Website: bh-photo
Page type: customer-info-address
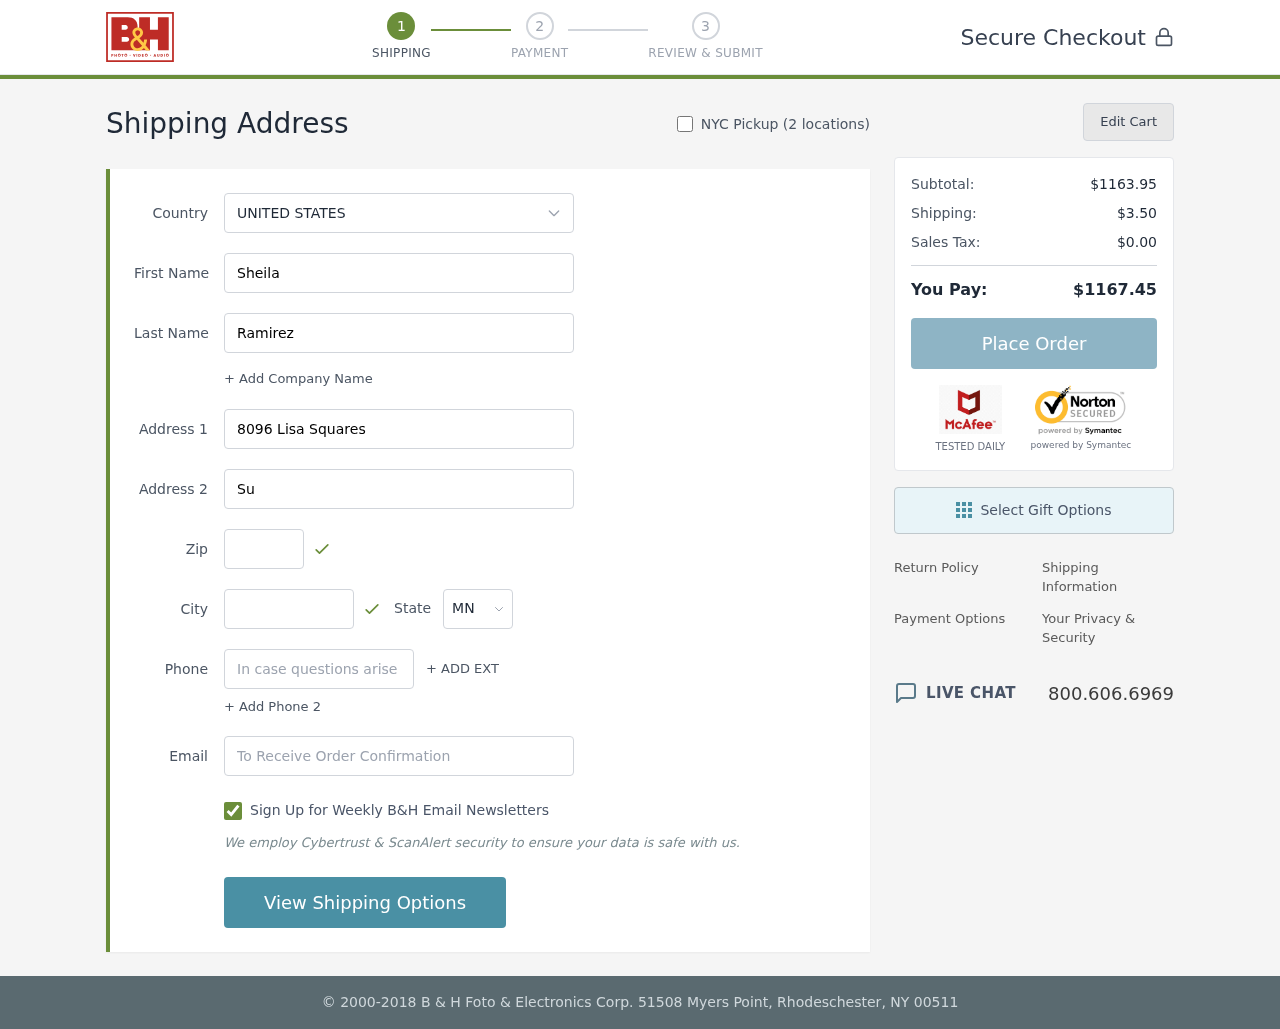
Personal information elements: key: PII_CITY
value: Jeannefurt
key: PII_COUNTRY
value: United States
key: PII_EMAIL
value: sramirez@yahoo.com
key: PII_FIRSTNAME
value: Sheila
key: PII_LASTNAME
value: Ramirez
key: PII_PHONE
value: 7408207799
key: PII_POSTCODE
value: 41975
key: PII_STATE_ABBR
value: MN
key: PII_STREET
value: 8096 Lisa Squares
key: PII_STREET2
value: Suite 916
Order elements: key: ORDER_SUBTOTAL
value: $1163.95
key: ORDER_SHIPPING_COST
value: $3.50
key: ORDER_TAX
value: $0.00
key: ORDER_TOTAL
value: $1167.45